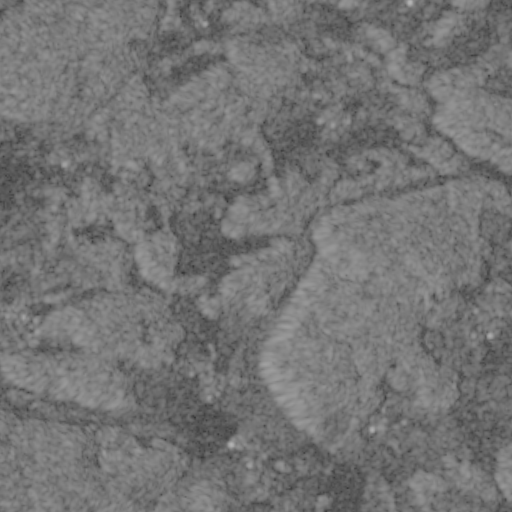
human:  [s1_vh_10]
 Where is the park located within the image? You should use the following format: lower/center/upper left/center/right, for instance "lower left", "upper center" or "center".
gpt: The park is located in the center left of the image.
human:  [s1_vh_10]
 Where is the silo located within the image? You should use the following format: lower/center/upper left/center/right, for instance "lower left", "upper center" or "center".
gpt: The silo is located in the lower right of the image.
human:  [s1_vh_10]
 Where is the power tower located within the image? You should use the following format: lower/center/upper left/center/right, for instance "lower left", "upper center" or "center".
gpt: There is no power tower in the image.

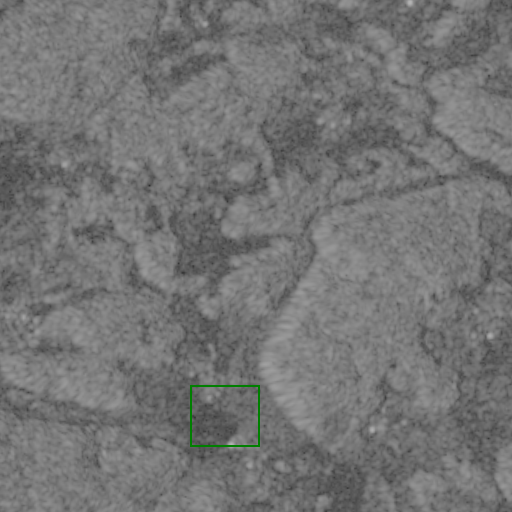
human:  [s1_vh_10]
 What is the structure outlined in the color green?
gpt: The structure outlined in green is a crop field.
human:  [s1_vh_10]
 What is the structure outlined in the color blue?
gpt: There is no blue outline.